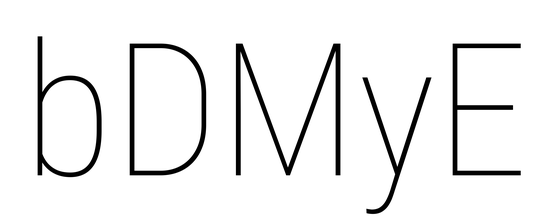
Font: Roboto_Condensed_Thin